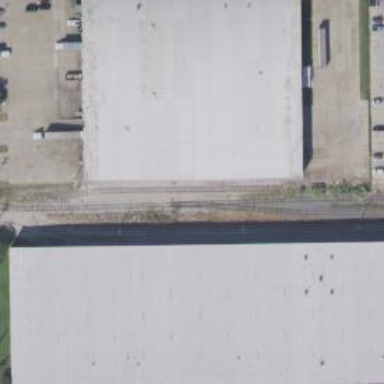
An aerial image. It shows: Abandoned railway.